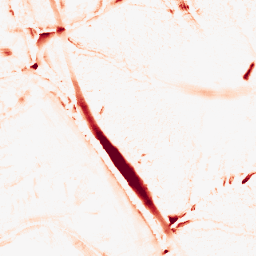
Category: morphological
Decomposition family: morphological_diamond
Decomposition parameters: operation: opening
radius: 10
Upsampling method: sinc_hamming
Upsampling parameters: scale: 2
kernel_size: 4
Upsampling scale: 2